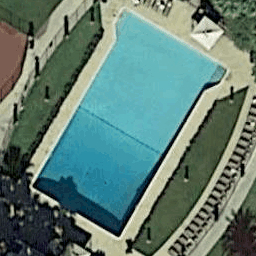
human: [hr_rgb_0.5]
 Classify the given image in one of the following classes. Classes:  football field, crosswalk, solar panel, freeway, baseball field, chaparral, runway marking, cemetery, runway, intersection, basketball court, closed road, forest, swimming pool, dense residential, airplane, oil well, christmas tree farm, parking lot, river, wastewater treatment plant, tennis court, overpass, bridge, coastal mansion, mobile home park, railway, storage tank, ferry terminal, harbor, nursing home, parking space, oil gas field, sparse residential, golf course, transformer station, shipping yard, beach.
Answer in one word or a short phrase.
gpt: swimming pool